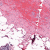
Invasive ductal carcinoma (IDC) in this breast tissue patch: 0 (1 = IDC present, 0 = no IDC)